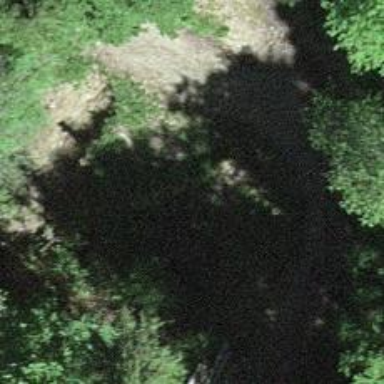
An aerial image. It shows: Culvert tunnel.